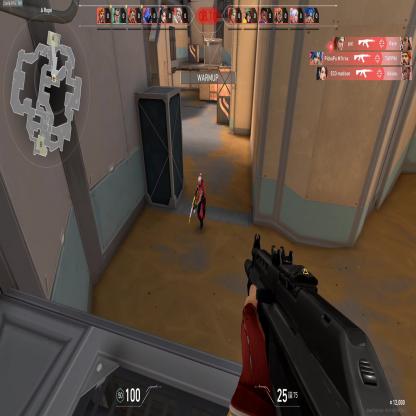
Label: enemy